Interaction volume radius: 10 \u00c5
Interaction volume height: 15 \u00c5
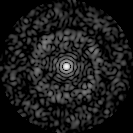
Disorder parameter: 0.8092